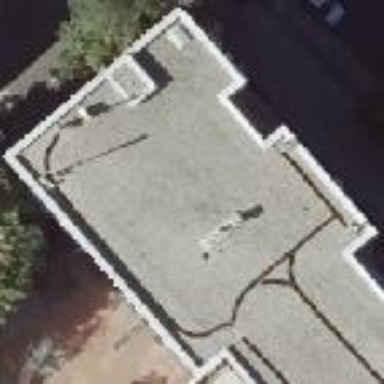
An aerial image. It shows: Part of building is shown in the image.